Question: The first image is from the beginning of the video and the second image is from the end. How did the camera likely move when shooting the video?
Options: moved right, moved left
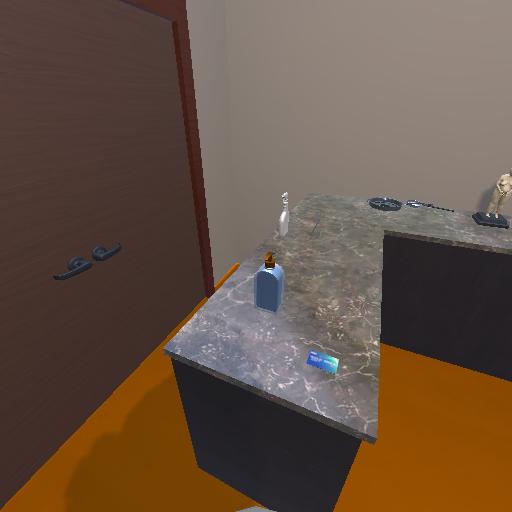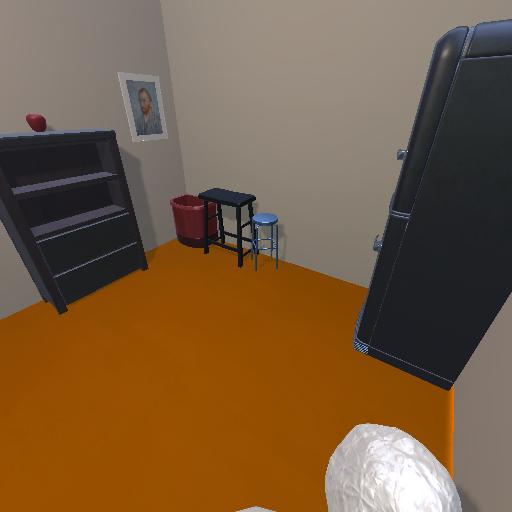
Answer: moved right